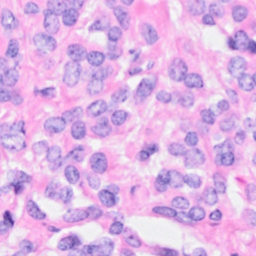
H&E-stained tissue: Breast